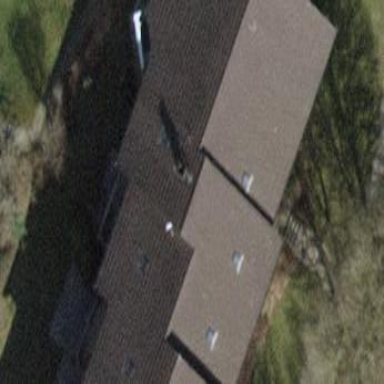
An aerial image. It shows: Pitched roof building.